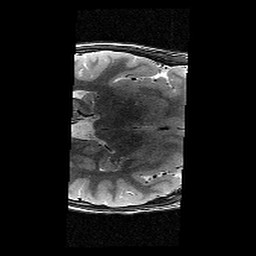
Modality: T2w
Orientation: axial
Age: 11
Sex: male
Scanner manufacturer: siemens
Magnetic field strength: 3 T
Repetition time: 9.23 s
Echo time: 0.067 s